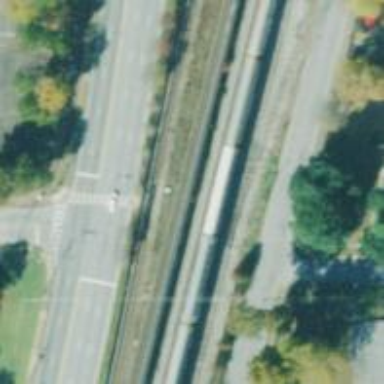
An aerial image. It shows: Railway spur junction.